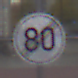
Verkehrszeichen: EndeGeschwindigkeit80
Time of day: MorningAfternoon
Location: Outdoor (Urban)
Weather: Overcast
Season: NotSpecified
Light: Natural